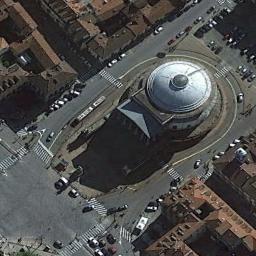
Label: church